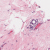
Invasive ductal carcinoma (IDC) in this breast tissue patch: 0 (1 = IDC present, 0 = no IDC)